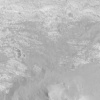
Atmospheric dust classification: not_dusty